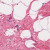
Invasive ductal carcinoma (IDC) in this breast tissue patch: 0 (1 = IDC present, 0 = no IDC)